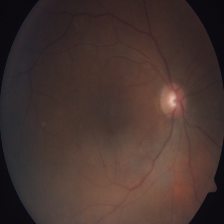
Diabetic retinopathy grade: Severe